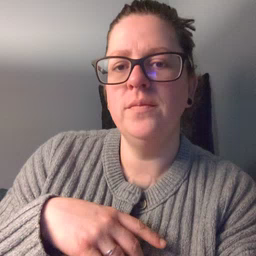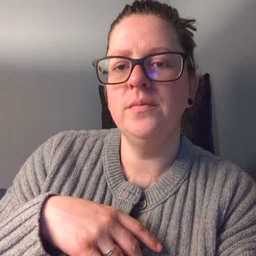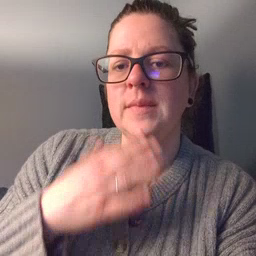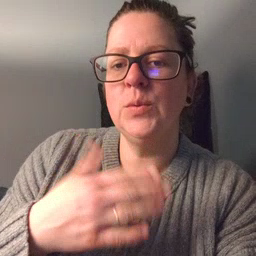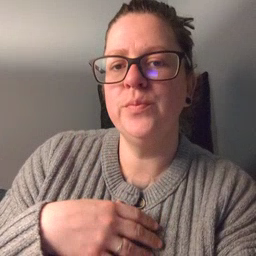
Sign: thankyou